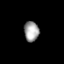
Tissue: prostate
Cell type: Myeloid cells
Senescence score: 0.2567
Nuclear area (px): 292
Mean DAPI intensity: 160.966